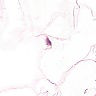
Metastatic tissue present: no